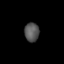
Tissue: lung
Cell type: Epithelial cells
Senescence score: 0.1197
Nuclear area (px): 271
Mean DAPI intensity: 85.188